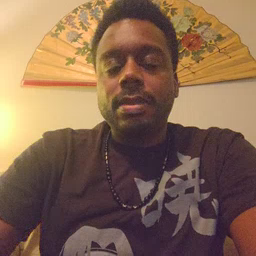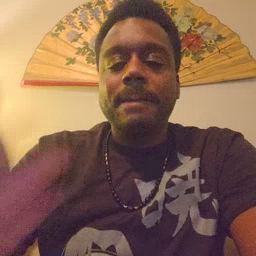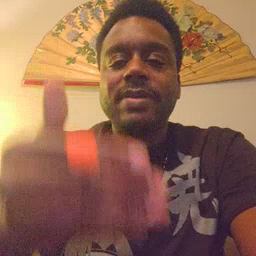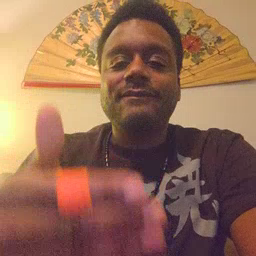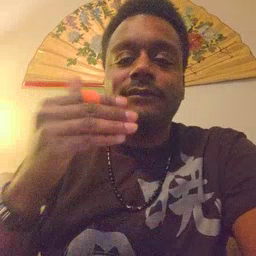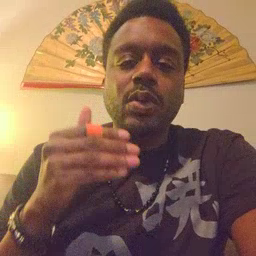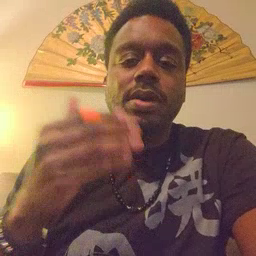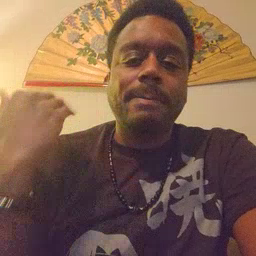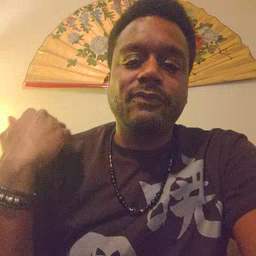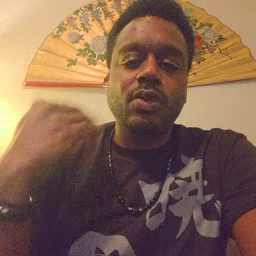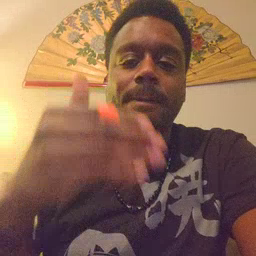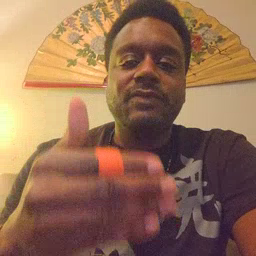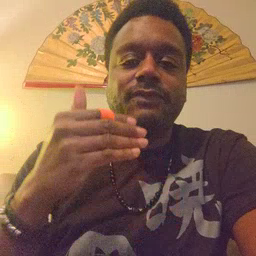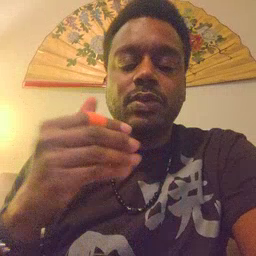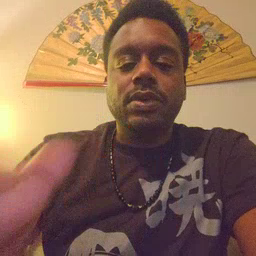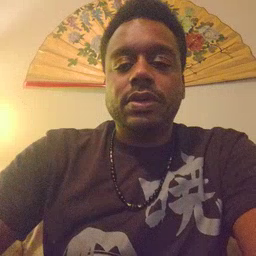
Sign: before